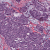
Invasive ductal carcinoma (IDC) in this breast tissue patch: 1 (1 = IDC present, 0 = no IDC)